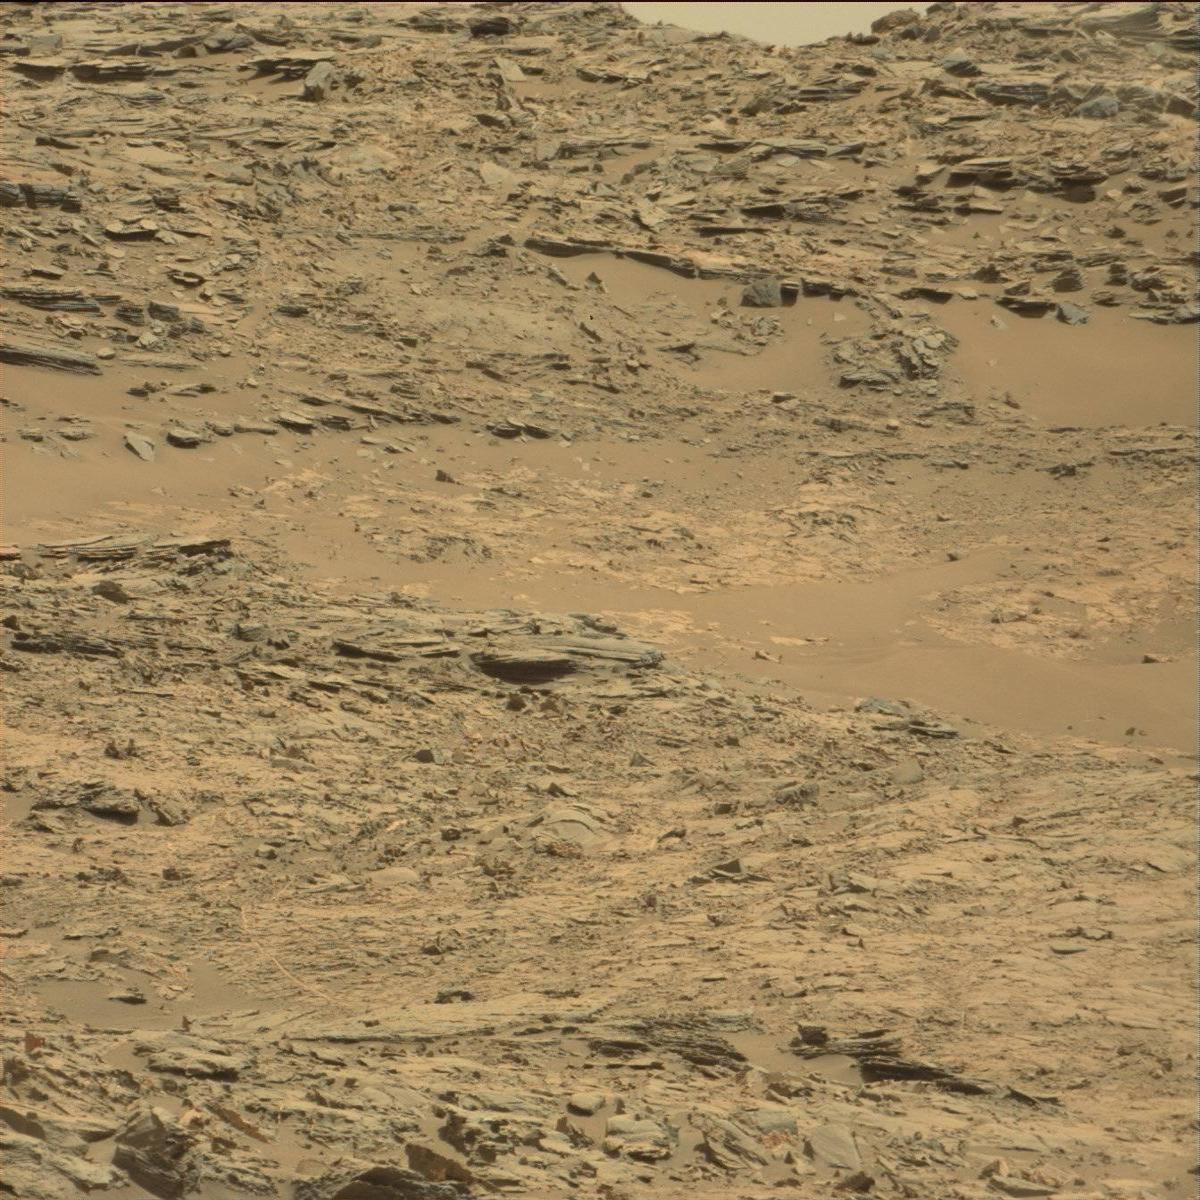
Terrain classes present: Bedrock, Rock, Sand / Soil, Sky